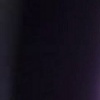
Label: space